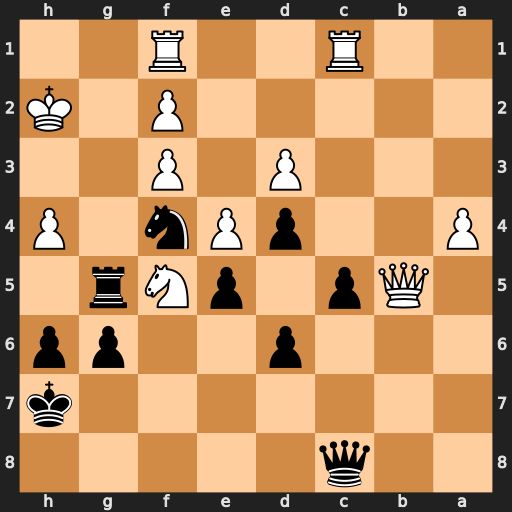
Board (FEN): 2q5/7k/3p2pp/1Qp1pNr1/P2pPn1P/3P1P2/5P1K/2R2R2
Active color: b
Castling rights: -
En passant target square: -
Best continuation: gxf5 Rb1 Rg2+ Kh1 Qd8 Qb7+ Rg7